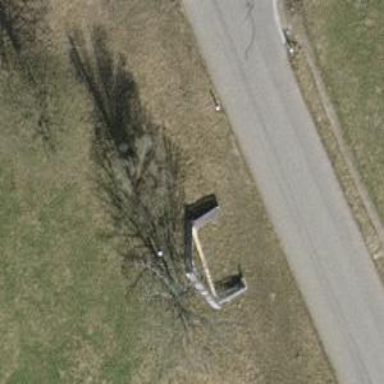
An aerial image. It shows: Urban tree adds touch of nature to the surroundings.